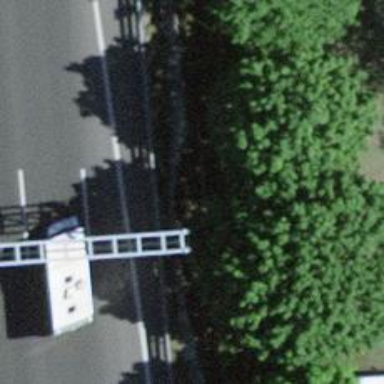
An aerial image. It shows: Gantry structure.